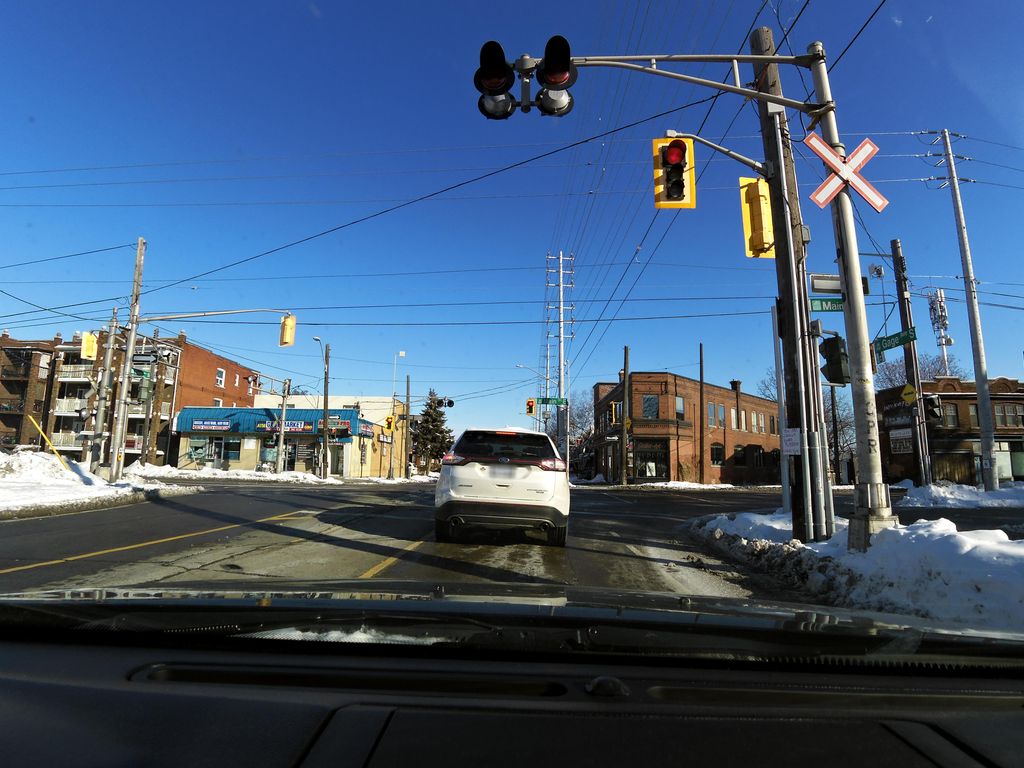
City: hamilton